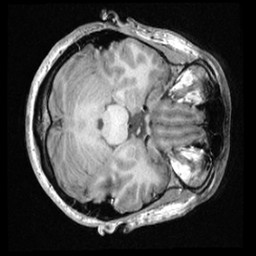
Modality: T1w
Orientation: axial
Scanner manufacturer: ge
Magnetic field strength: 3 T
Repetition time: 0.007072 s
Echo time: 0.002612 s